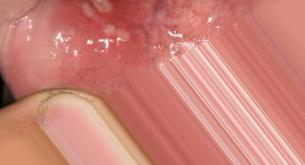
Condition: Mouth Ulcer